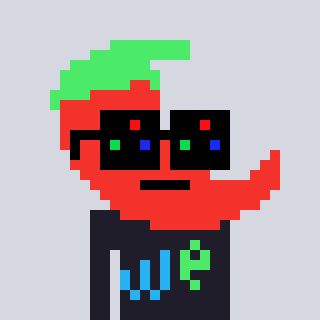
a pixel art character with square black sunglasses, a chilli-shaped head and a grayscale-colored body on a cool background